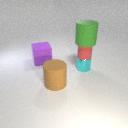
large brown rubber cylinder in front of small cyan metal cylinder